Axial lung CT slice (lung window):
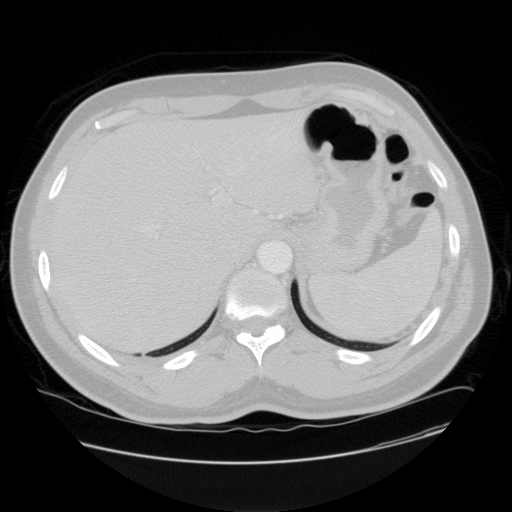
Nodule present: no